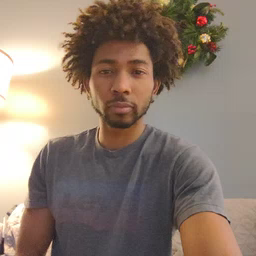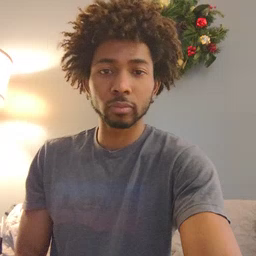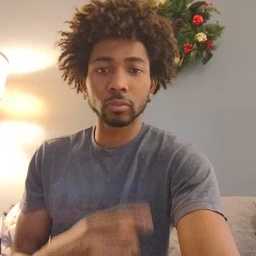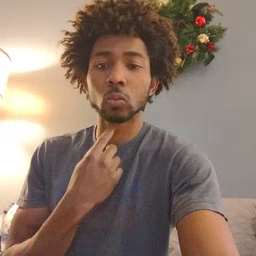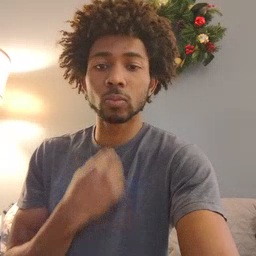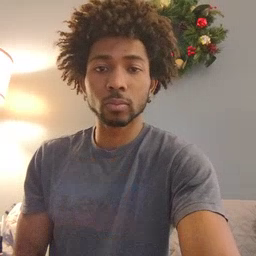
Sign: red